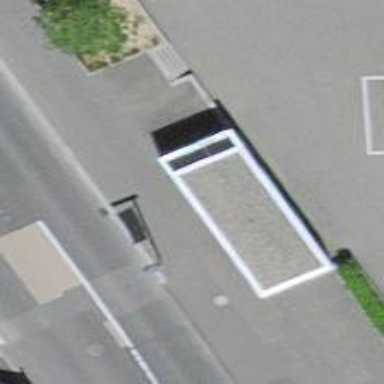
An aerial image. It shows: Set of steps on the road.